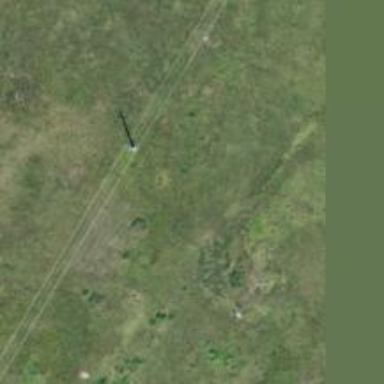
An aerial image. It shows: Power pole.